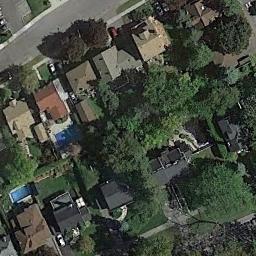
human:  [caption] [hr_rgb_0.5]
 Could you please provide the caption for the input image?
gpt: There are many trees in the middle residential area .

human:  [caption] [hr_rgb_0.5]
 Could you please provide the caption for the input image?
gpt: The trees in the mid-sized residential areas are not green .

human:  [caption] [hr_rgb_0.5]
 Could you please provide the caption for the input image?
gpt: The medium residential is next to the road and some trees .

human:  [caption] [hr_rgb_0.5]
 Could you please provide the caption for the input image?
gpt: The medium residential area has some houses arranged in lines and some trees are among these houses .

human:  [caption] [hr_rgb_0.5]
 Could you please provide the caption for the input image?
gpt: There are many trees and some buildings on the medium residential area .